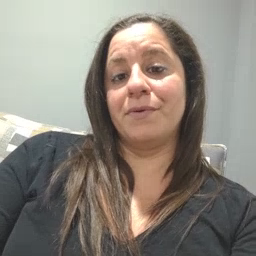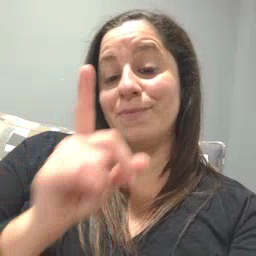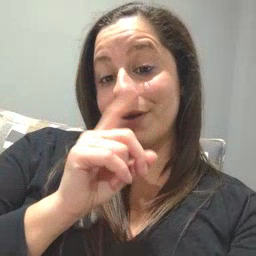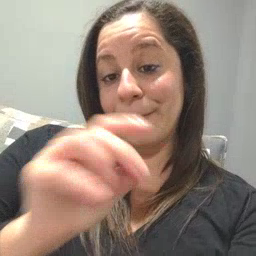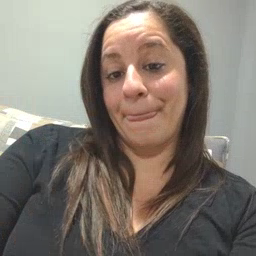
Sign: mouse